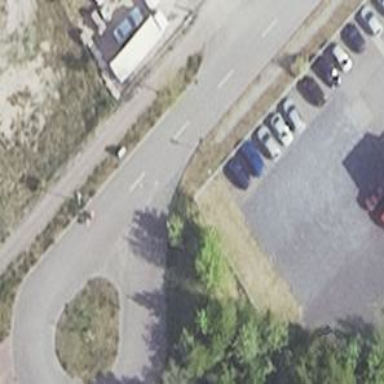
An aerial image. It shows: Unclassified road with cycle track on the right side.